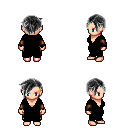
a pixel art fantasy rpg character, female body template, human, light skin, black robe, gold greaves, gray pixie cut hairstyle, leather bracers, four views (front, back, left, right), 2x2 character sprite sheet, small pixel art, hard edges, no anti-aliasing